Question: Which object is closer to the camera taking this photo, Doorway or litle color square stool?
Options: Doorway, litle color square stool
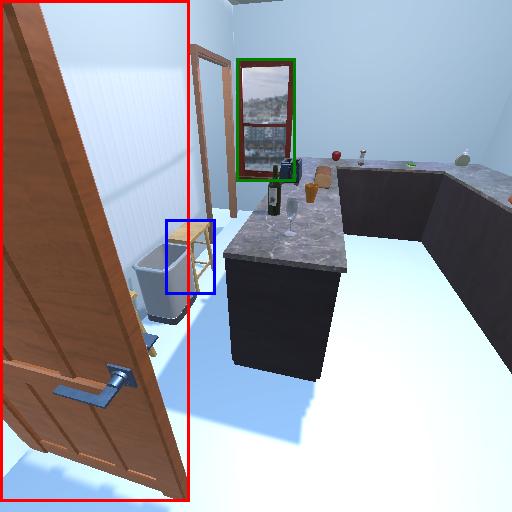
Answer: Doorway